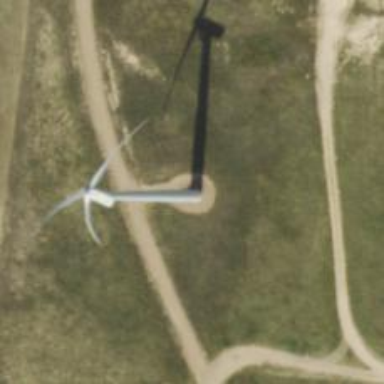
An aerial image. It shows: Wind generator in the form of horizontal axis wind turbine.